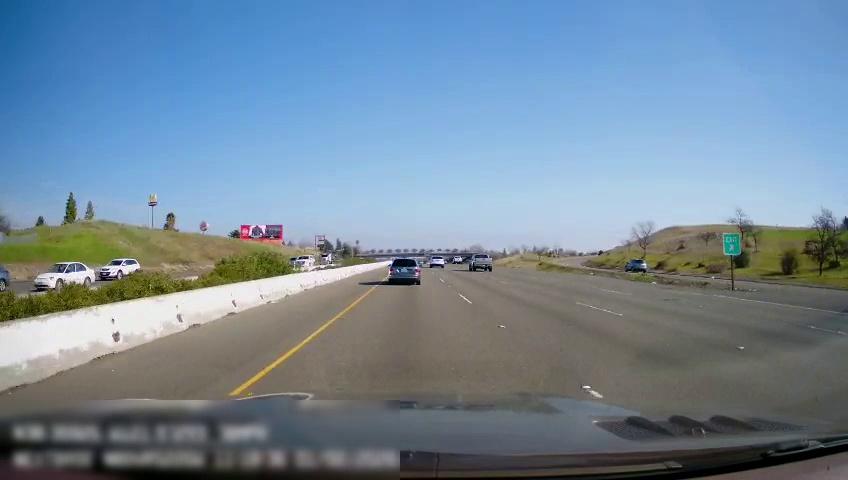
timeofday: Day
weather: Sunny
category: Drivable Space
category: Drivable Space
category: Vehicles | Car
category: Vehicles | Truck
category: Vehicles | Car
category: Vehicles | SUV
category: Vehicles | SUV
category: Vehicles | Truck
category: Vehicles | SUV
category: Vehicles | Truck
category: Vehicles | SUV
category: Vehicles | Truck
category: Lanes | Current Lane
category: Lanes | Current Lane
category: Lanes | Alternate Lane
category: Lanes | Alternate Lane
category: Lanes | Alternate Lane
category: Traffic | Signs